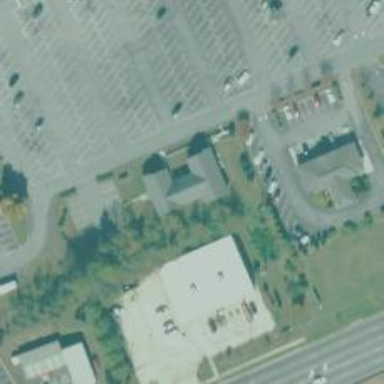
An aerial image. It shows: Veterinary facility.